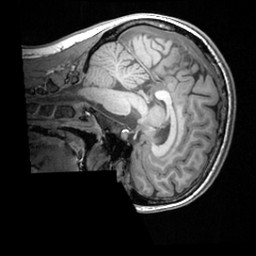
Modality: T1w
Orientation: sagittal
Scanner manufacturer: ge
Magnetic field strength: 3 T
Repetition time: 0.008368 s
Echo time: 0.00326 s